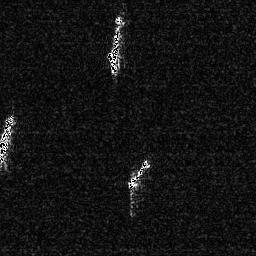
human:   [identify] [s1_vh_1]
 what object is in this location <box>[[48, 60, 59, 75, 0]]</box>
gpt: <ref>1 medium ship at the center</ref>

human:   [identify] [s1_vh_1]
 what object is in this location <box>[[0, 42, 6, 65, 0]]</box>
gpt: <ref>1 medium ship at the left</ref>

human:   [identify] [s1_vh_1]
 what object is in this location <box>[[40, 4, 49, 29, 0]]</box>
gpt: <ref>1 medium ship at the top</ref>